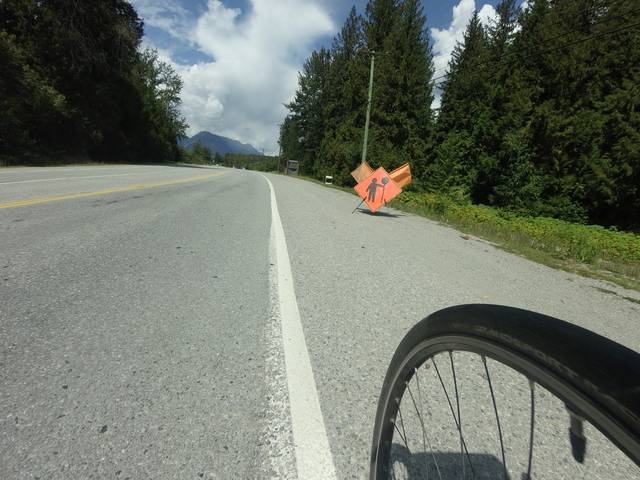
Region: Canada
Coordinates: 50.315, -122.761